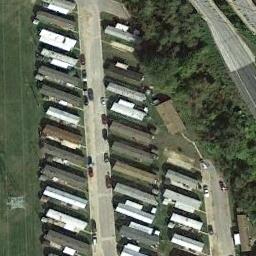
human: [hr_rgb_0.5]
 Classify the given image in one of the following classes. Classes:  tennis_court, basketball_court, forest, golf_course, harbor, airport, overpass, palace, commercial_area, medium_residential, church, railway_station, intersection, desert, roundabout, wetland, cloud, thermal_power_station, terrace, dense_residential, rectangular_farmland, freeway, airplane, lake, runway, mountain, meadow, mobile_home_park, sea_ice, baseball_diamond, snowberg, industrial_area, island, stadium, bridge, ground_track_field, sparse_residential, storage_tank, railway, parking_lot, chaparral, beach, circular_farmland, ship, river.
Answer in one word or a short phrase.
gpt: mobile_home_park